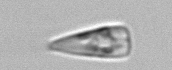
Label: Licmophora